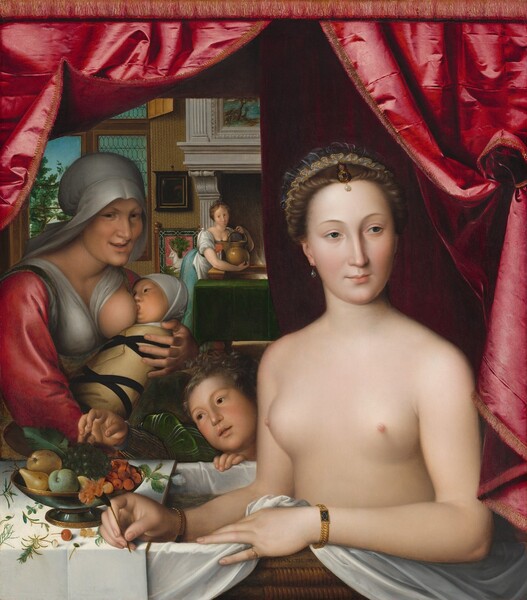
Title: A Lady in Her Bath
Artist: François Clouet
Earliest date: 1571
Material: oil on oak